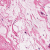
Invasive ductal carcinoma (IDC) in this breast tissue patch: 0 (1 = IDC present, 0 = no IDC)